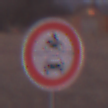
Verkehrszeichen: VerbotKraftfahrzeuge
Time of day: SunriseSunset
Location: Outdoor (Nature)
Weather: Clear
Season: NotSpecified
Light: Natural